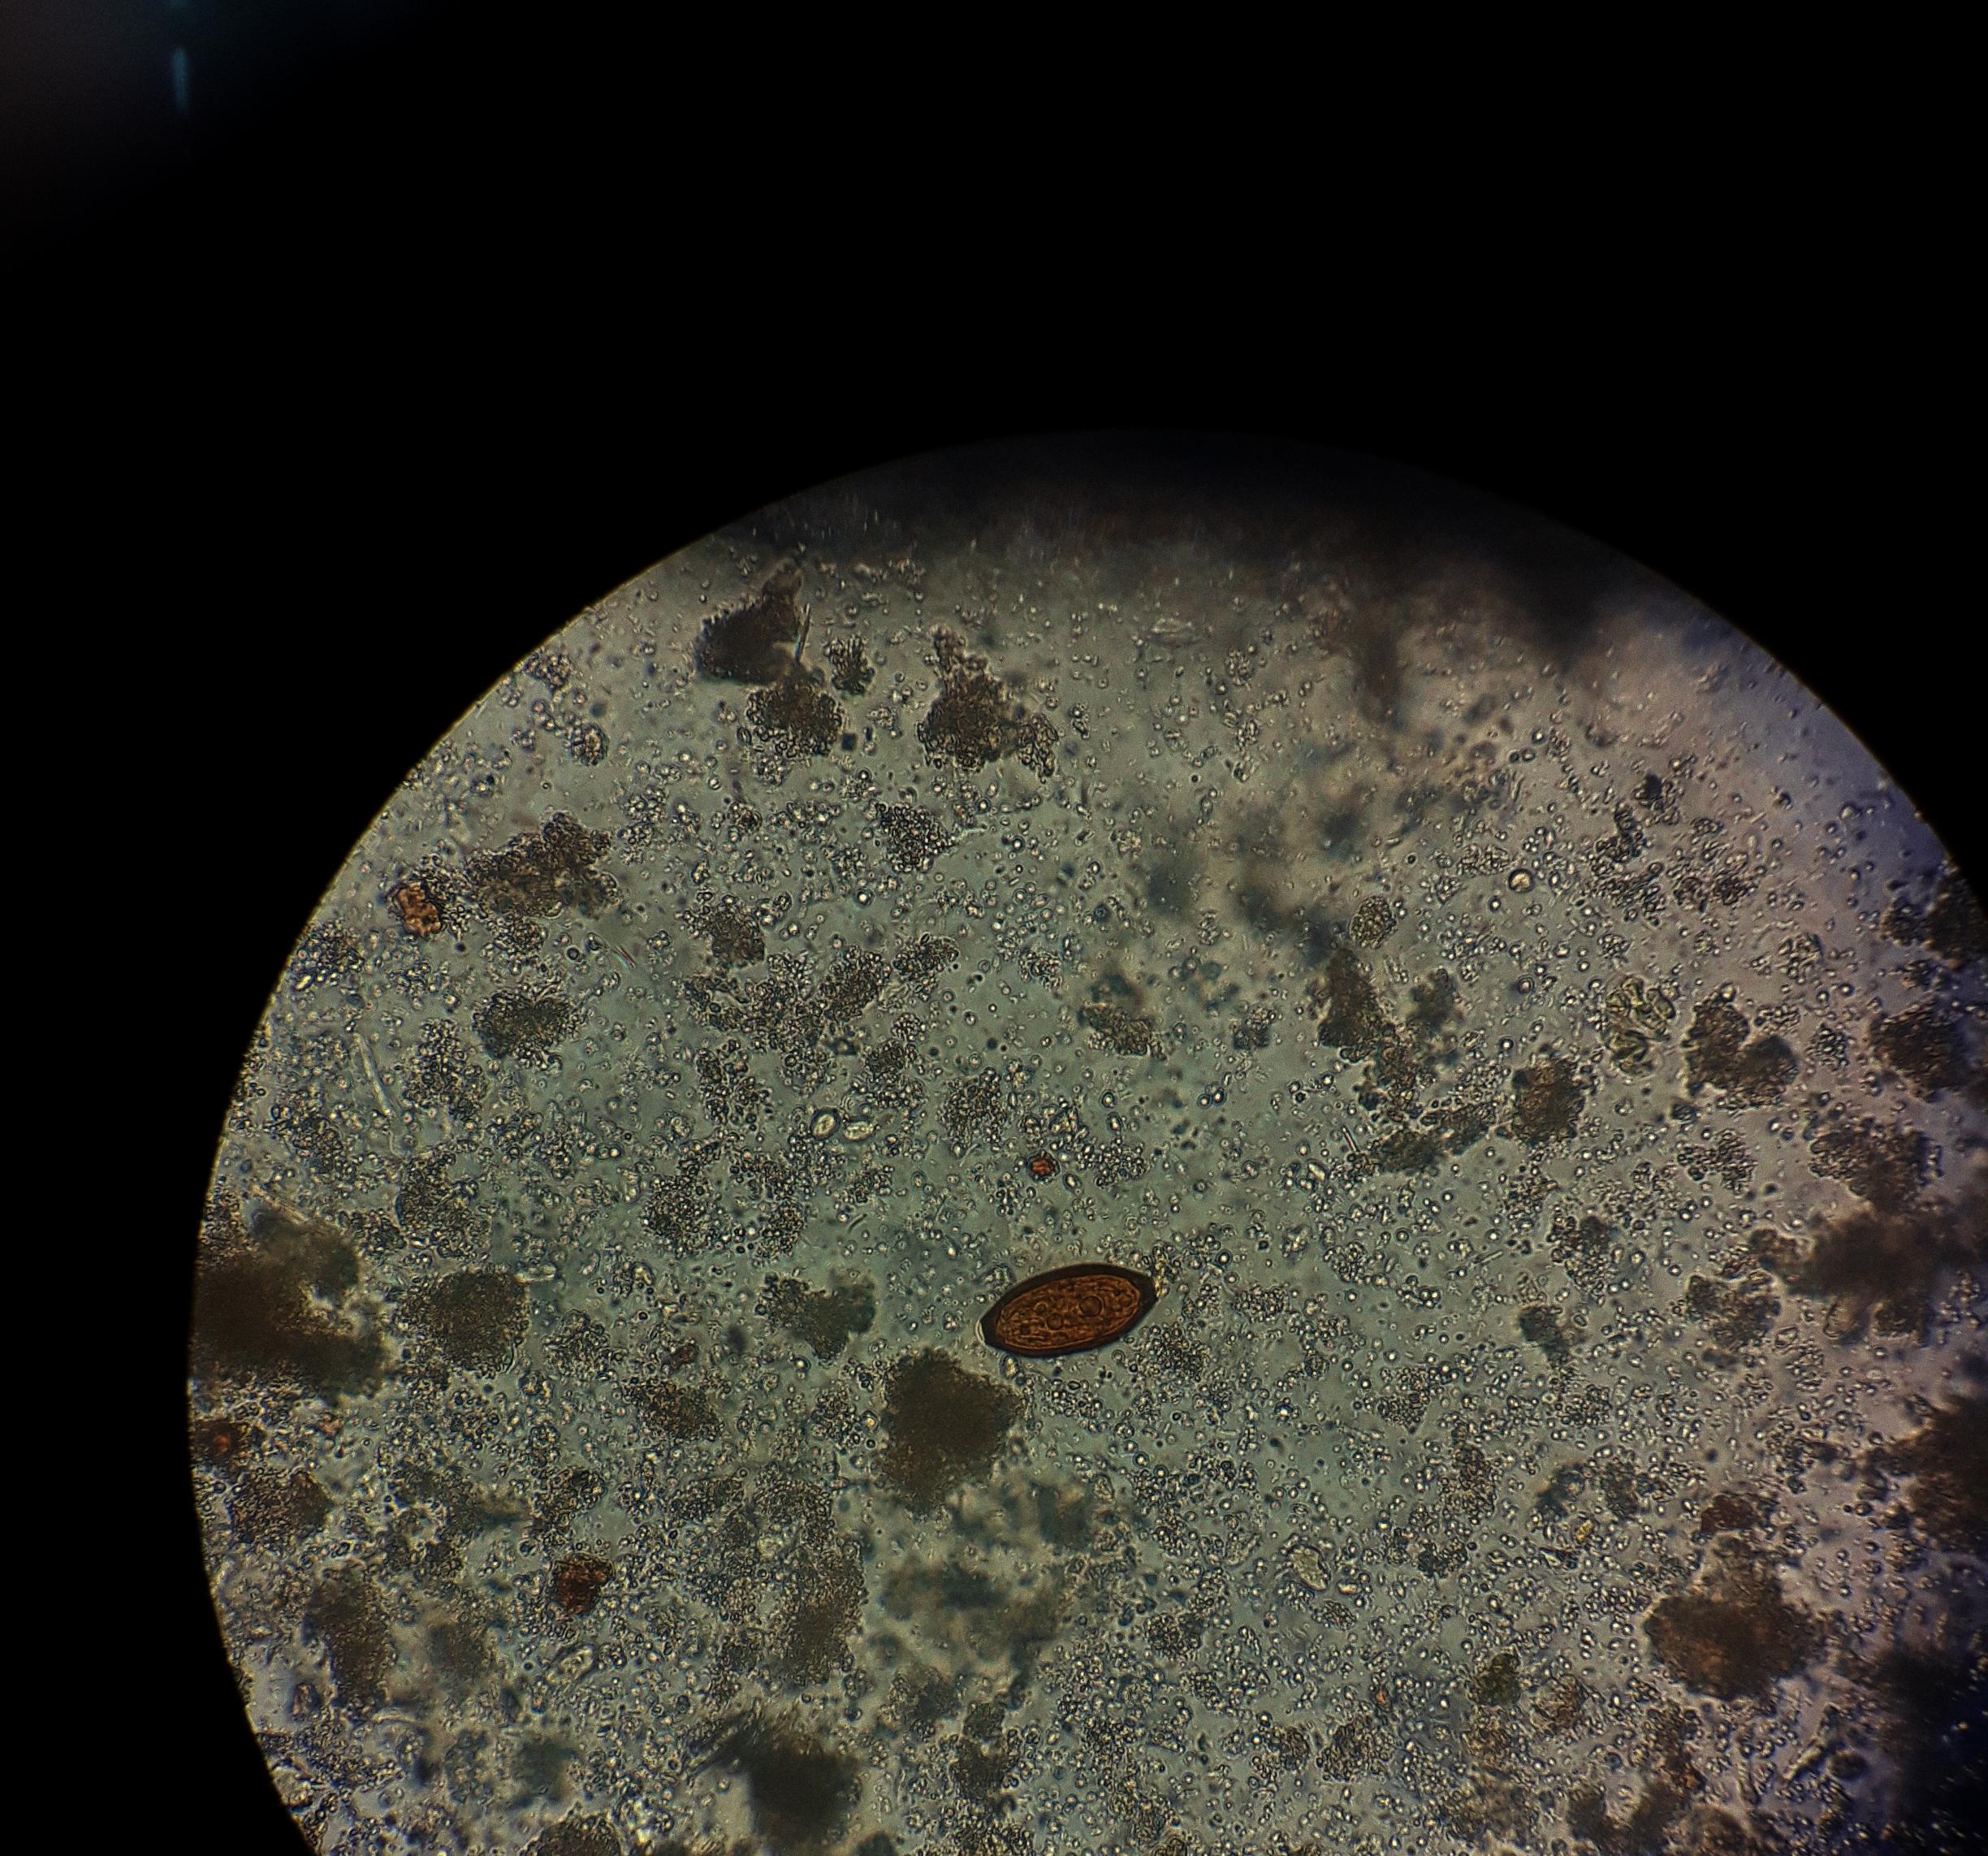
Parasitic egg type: Trichuris trichiura